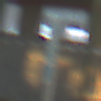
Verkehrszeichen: VorgeschriebeneMindestgeschwindigkeit
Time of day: MorningAfternoon
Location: Roofed (Special)
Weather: NotSpecified
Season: NotSpecified
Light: Artificial